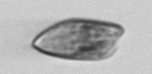
Label: Prorocentrum_dentatum